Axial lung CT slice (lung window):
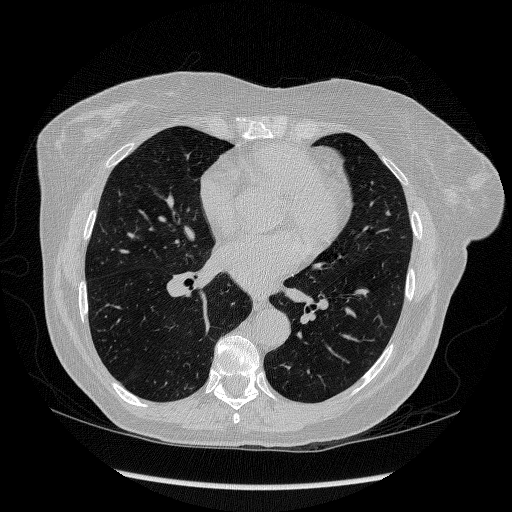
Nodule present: no